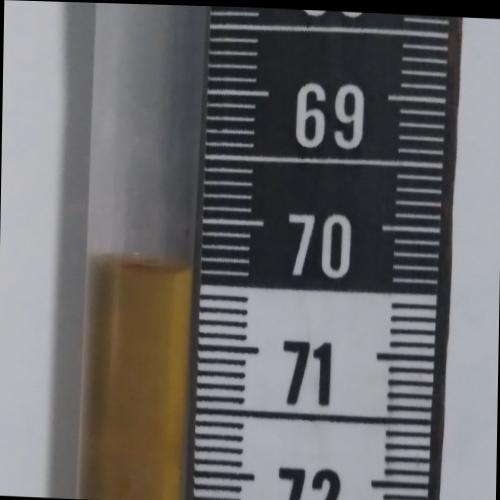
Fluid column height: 70.4 cm